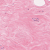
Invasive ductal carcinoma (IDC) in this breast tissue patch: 0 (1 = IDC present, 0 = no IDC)